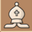
Piece: wB